Question: I'm developing a generic search form, that search controls in that form are depends on type of '<T>'properties, for example if T is 'Order',
'''
public class Order
{
public string OrderNumber {get; set;} // search control is 1 TextBox
public decimal OrderWeight {get; set;} // search controls are 2 TextBox (for accepting a range)
}
'''
the search form will be something like this

i used this statements in my form for deciding that what are appropriate controls for each 'T' property:
'''
if (propertyType.Name == "System.String")
InsertOneTextBox(paramInfo);
else
if(propertyType.Name == "System.Int32" || propertyType.Name == "System.Decimal")
InsertTwoTextBoxs(paramInfo);
else
if(propertyType.Name == "System.DateTime")
InsertTwoDateTimePickers(paramInfo);
else
if(propertyType.Name == someotherconditions)
InsertOneComboBox(paramInfo);
....
'''
is there any best practice for avoid using 'if' 'else's or 'switch' 'case' for deciding that what are appropriate controls set for each property type?
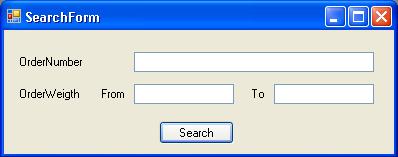
Answer: You can build some kind of map:
.
According to your comment:
'''
// somewhere this class is defined in your code
class ParamInfo {}
private readonly Dictionary<Type, Action<ParamInfo>> typeToControlsInsertActionMap;
public MyForm()
{
typeToControlsInsertActionMap = new Dictionary<Type, Action<ParamInfo>>
{
{ typeof(string), InsertOneTextBox },
{ typeof(int), InsertTwoTextBoxs },
{ typeof(decimal), InsertTwoTextBoxs },
// etc.
};
}
private void InsertOneTextBox(ParamInfo paramInfo) {}
private void InsertTwoTextBoxs(ParamInfo paramInfo) {}
'''
Here 'Action<ParamInfo>' is a delegate, which inserts appropriate controls, depending on property type:
'''
var paramInfo = // ...
var propertyType = // ...
typeToControlsInsertActionMap<URL>;
'''
Note, that you shouldn't check type name in your case. Use <URL> operator instead.